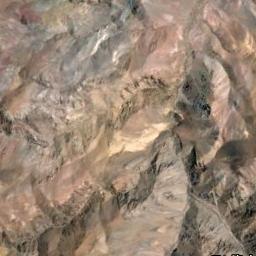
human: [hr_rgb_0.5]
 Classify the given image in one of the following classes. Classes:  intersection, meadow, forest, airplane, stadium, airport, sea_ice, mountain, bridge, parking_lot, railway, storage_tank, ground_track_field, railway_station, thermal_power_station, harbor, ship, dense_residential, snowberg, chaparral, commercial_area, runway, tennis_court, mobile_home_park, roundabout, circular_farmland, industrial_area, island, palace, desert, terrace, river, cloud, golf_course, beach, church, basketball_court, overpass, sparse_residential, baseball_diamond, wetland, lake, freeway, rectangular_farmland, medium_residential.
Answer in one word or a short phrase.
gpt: mountain